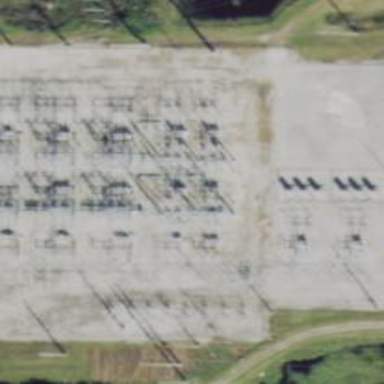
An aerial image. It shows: Switch used for power control.